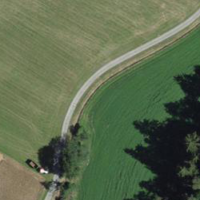
EUNIS habitat code: 52
Species observed at this site:
Euonymus europaeus